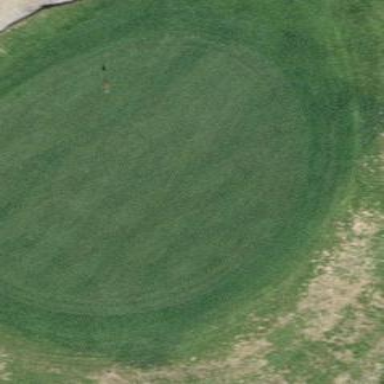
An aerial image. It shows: Golf green.